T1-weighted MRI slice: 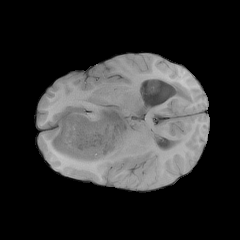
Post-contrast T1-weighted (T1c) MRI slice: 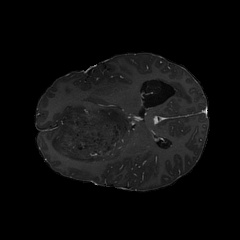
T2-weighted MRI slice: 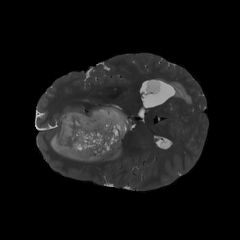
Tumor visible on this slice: yes